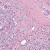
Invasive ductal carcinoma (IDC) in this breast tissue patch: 1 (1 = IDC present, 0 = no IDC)